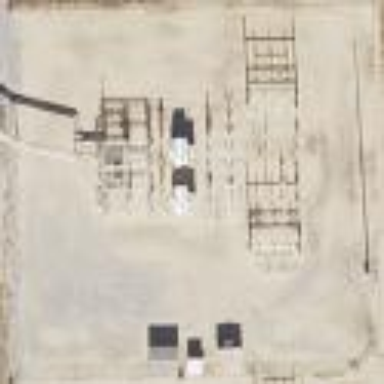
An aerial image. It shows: Industrial power substation enclosed by fence.